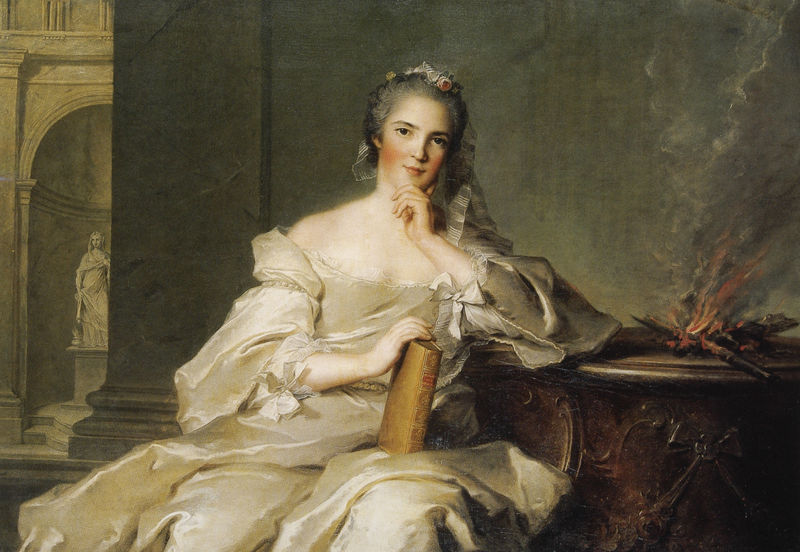
Titel: Madame Henriette als Verkörperung des Feuers
Künstler: Jean-Marc Nattier
Standort: Sao Paulo
Institution: Museu de Arte de Sao Paulo Assis Chateaubriand
Schlagwörter: dunkel, feuer, gemälde, hand, haut, schatten, weiß, gelb, grün, ocker, sitzen, ausschnitt, blume, blumen, braun, ellbogen, finger, frau, frisur, geste, grau, haar, hell, hintergrund, holz, kleid, licht, marmor, ohr, orange, pastell, pfeiler, raum, schmuck, schwarz, stirn, stuhl, säule, säulen, tisch, tür, zimmer, blick, blüte, blüten, dame, gebäude, rose, rosen, rot, schleier, schloss, tuch, beige, malerei, muster, schleife, wand, architektur, arm, arme, augen, barock, falten, gesicht, haarschmuck, halten, kleidung, stein, bildnis, hals, hände, möbel, portrait, porträt, öl, kirche, qualm, rauch, auge, figur, gewand, gold, haare, interieur, pose, stoff, adel, klassizismus, rokkoko, schleifen, augenbrauen, blässe, dekolletee, dekollte, dekoltee, diadem, kinn, lippen, locken, perlen, prinzessin, renaissance, rokoko, rosa, rouge, seide, kamin, ofen, stock, skulptur, statue, perücke, lächeln, wangen, bogen, backen, reisig, creme, hellgrün, pilaster, rundbogen, romantik, brand, treppe, detail, brauen, pupillen, dekor, klavier, lesen, durchgang, stufe, stufen, faltenwurf, plastik, podest, edel, augenbraue, nachdenken, dekolleté, make up, ohrläppchen, tor, betrachter, satin, nische, arkade, flamme, helligkeit, buch, brennen, flammen, schönheit, stöcke, leinwand, allegorie, göttin, einlegearbeit, einband, buchrücken, foliant, eiss, frisue, portät, antik, apsis, abstützen, adelig, adlige, tempel, blumenschmuck, niesche, buchs, empire, gebinde, röte, seidenkleid, fackel, weissheit, geschnitzt, nattier, gebildet, römisch, kessel, herd, wissenschaft, lektüre, graue haare, pompadour, holzscheit, priesterin, verbrennen, weißes kleid, klug, rosarot, livre, gelehrt, wissen, vestale, spinett, vestalin, dekolette, tatue, brennt, jean-marc nattier, achdenklich, antike skulptur, bais, feuergöttin, frau rokoko, porteät, rauch feuer, verbrennt, blumenkrone